Question: I am creating something like a kiosk program where you order food from using windows forms. I have to create a Toppings Class where it contains three fields that are arrays.
- - -
The instructions say that the constructor must accept a single argument: the length of all three arrays which are parallel arrays.
I am not sure how to do this. I have researched and understand how parallel arrays work but I do not know how to implement and get all three lengths in a single argument. I am not sure if I am doing this correctly?
This is what I have so far:
'''
namespace DeliAndPizza
{
class Toppings
{
bool[] ToppingList = { false, false, false, false, false, false, false, false, false, false, false, false };
string[] ToppingNames = { "Bacon", "Extra Cheese", "Hot Peppers", "Mayo", "Mushrooms", "Oil", "Onion", "Onion", "Oregano", "Peppers", "Sausage" };
double[] ToppingPrices = {1.00, 1.50, 0.00, 0.00, 1.00, 0.00, 0.00, 1.00, 0.00, 1.00, 1.00, 0.00 };
public Toppings()
{
}
public Toppings(bool[] list, string[] name, double[] price)
{
this.ToppingList = list;
this.ToppingNames = name;
this.ToppingPrices = price;
}
}
}
'''
Here is the given class diagram:

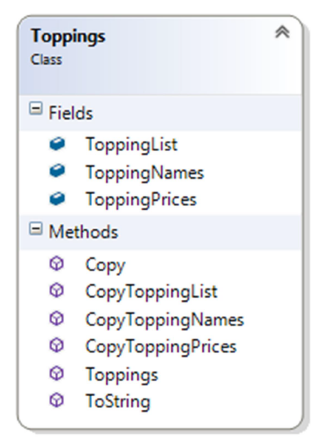
Answer: Assuming all arrays are the same length, you just need to pass the 'length' parameter as the single argument to the constructor and initialize the arrays' lengths there, rather than defining the length where you've defined the fields:
'''
namespace DeliAndPizza
{
class Toppings
{
bool[] ToppingList;
string[] ToppingNames;
double[] ToppingPrices;
public Toppings(): this(12) {} //default length is 12
public Toppings(int length)
{
ToppingList = new bool[length];
ToppingNames = new string[length];
ToppingPrices = new double[length];
}
public Toppings(bool[] list, string[] name, double[] price)
{
this.ToppingList = list;
this.ToppingNames = name;
this.ToppingPrices = price;
}
}
}
'''
One side note; currently you're using the definitions like 'bool[] ToppingList;'. If you wanted to be able to access this value on an instance of a class (rather than only internally within the class), you'd need to make them public / ideally convert them to properties, like so:
'''
public bool[] ToppingList {get;set;}
'''
If you don't want them available externally, the naming convention would be to use a lowercase first letter; e.g.
'''
bool[] toppingList;
'''
<URL>.
The official guide only determines externally visible names; so private fields defined in your class aren't covered by the above doc. However, <URL>.